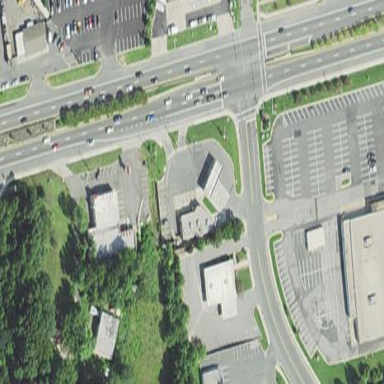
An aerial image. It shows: Retail area.